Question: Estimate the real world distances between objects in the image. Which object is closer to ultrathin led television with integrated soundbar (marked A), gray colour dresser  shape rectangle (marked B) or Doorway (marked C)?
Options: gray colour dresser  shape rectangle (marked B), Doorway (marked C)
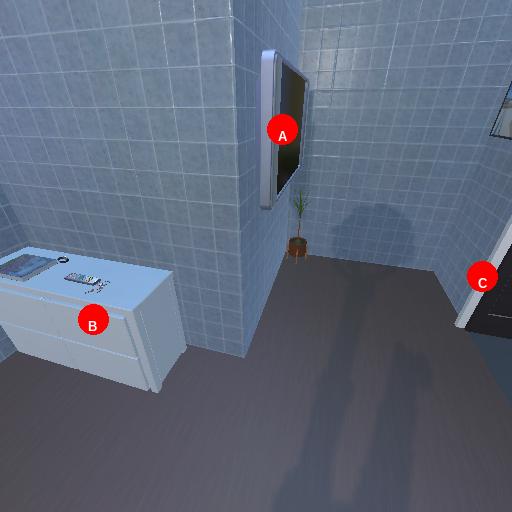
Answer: gray colour dresser  shape rectangle (marked B)